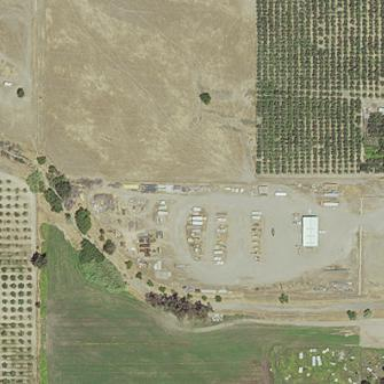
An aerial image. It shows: Orchard.